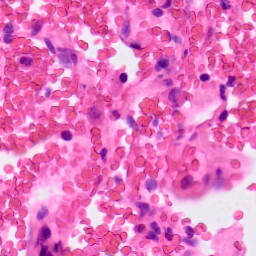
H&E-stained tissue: Lung